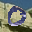
Label: 0